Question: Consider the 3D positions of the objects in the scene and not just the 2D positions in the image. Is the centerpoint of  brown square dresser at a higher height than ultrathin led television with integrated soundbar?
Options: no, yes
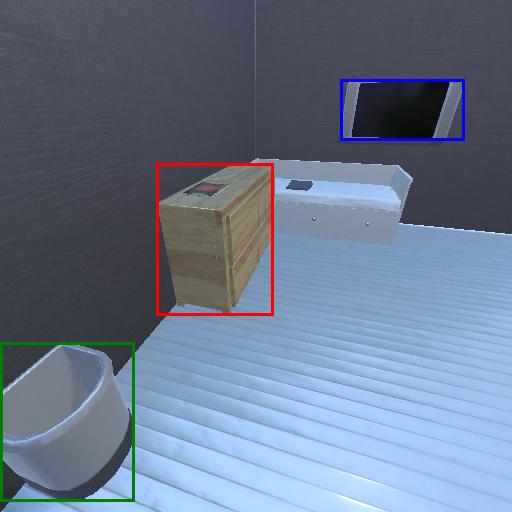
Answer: no